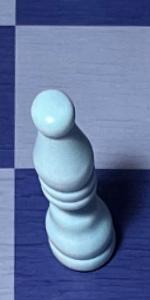
Label: Bishop_White